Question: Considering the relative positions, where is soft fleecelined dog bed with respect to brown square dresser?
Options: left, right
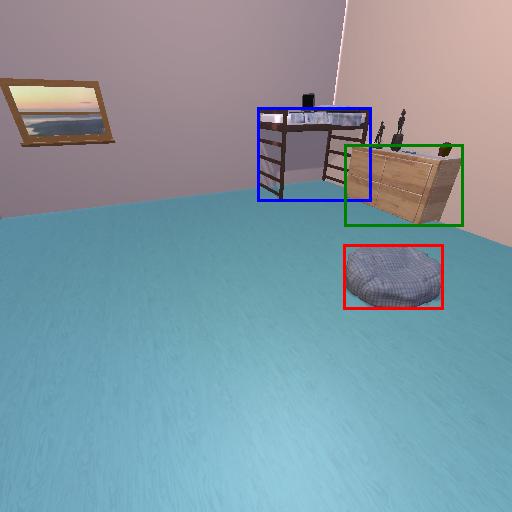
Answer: left